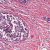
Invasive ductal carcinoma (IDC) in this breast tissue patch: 1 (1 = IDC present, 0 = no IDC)